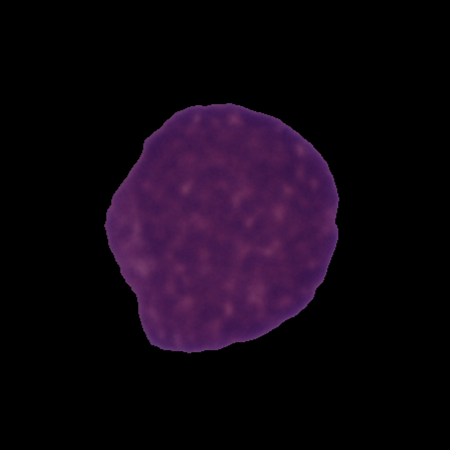
Label: cancer